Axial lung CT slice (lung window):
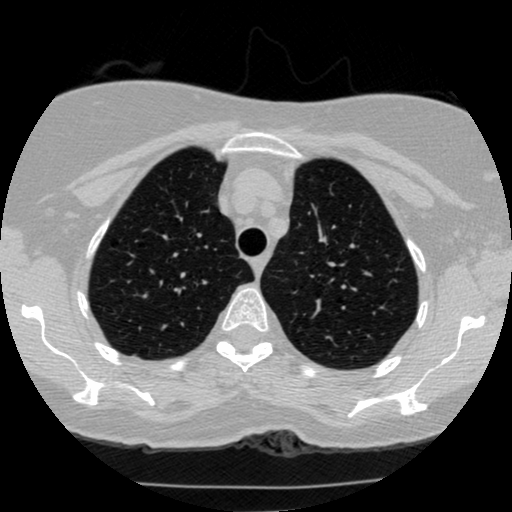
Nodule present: no